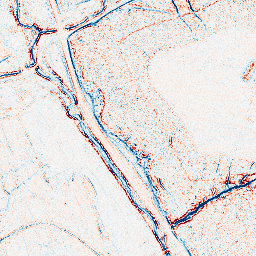
Category: edge_preserving
Decomposition family: bilateral
Decomposition parameters: d: 5
sigma_color: 100
sigma_space: 25
Upsampling method: quadratic
Upsampling parameters: scale: 4
Upsampling scale: 4